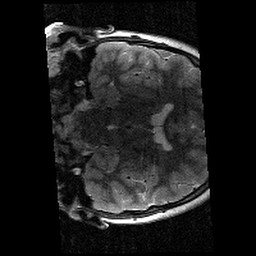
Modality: T2w
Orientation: coronal
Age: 10
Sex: male
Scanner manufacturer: siemens
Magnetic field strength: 3 T
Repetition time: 9.23 s
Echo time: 0.067 s